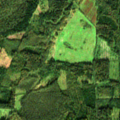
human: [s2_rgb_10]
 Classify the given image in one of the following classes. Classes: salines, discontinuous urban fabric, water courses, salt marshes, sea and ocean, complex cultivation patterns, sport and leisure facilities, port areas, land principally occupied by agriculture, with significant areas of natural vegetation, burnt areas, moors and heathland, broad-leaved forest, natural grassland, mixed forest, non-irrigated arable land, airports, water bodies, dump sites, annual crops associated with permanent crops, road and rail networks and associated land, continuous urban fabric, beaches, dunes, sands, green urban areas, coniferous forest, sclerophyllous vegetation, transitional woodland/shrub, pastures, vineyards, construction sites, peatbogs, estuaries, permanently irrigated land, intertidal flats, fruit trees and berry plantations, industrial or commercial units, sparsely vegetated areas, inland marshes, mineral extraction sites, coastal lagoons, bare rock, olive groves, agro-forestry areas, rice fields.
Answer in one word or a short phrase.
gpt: pastures, broad-leaved forest, coniferous forest, mixed forest, transitional woodland/shrub